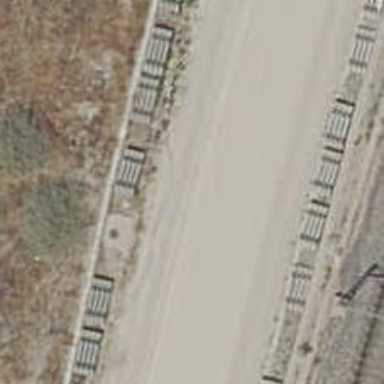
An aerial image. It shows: Rail line with electrified contact lines on embankment.